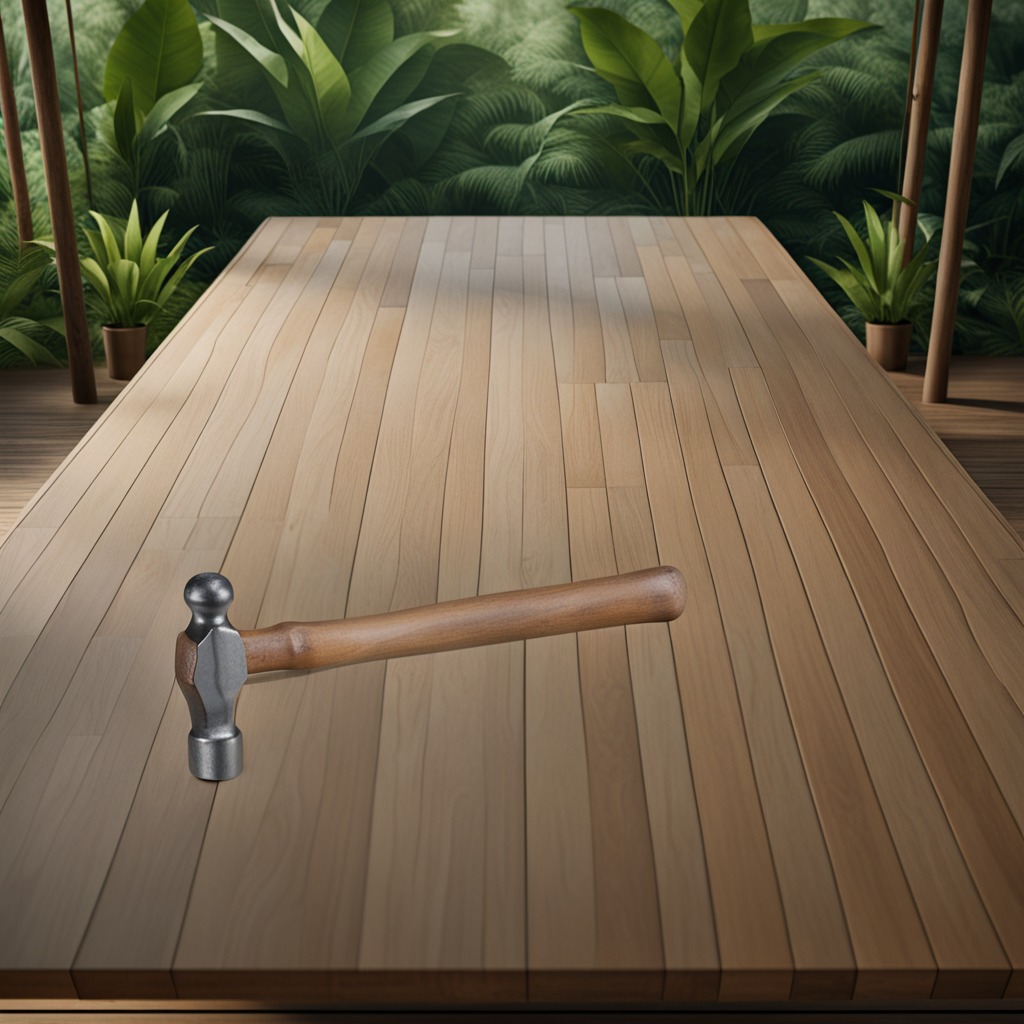
A hammer is lying on a wooden table inside a jungle field workshop tent.